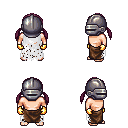
a pixel art fantasy rpg character, male body template, human, light skin, white tattered cape, robe skirt, white blonde twin-tailed hairstyle, metal helm, gold gloves, four views (front, back, left, right), 2x2 character sprite sheet, small pixel art, hard edges, no anti-aliasing